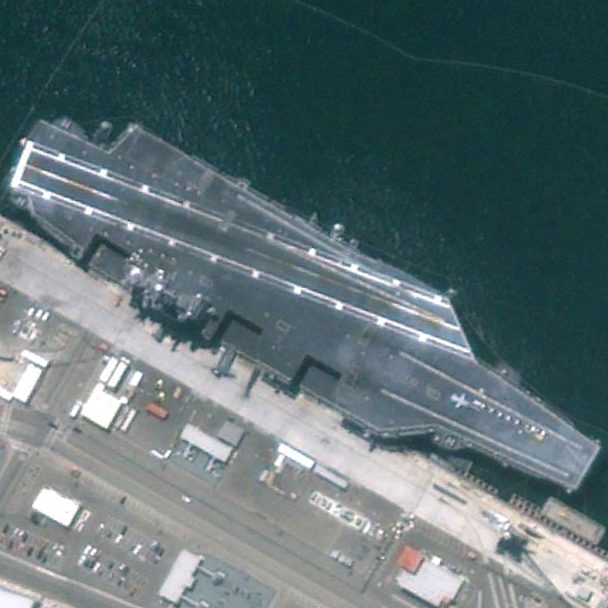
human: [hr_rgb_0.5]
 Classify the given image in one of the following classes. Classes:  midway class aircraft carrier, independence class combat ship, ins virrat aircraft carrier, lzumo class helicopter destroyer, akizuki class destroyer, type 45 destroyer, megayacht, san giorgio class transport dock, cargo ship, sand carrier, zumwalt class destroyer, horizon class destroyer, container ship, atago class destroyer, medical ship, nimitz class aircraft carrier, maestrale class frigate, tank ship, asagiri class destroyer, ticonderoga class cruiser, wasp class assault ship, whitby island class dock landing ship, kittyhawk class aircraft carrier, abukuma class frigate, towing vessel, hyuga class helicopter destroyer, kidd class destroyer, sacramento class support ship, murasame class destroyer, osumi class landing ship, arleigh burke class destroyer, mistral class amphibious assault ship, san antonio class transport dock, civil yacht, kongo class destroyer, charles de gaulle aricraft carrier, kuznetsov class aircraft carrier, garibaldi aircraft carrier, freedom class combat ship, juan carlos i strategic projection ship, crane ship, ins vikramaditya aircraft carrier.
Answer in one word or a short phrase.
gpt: Nimitz class aircraft carrier